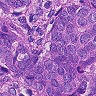
Metastatic tissue present: yes